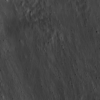
Label: not_dusty